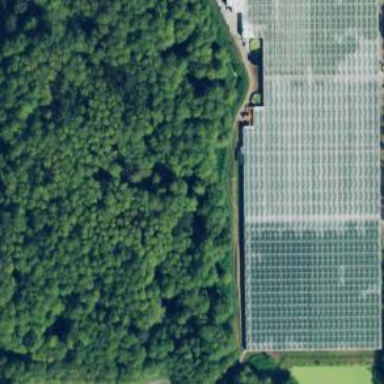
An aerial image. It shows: Greenhouse used for horticulture.